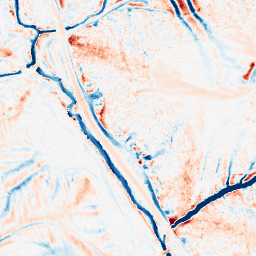
Category: edge_preserving
Decomposition family: median
Decomposition parameters: size: 15
Upsampling method: quadratic
Upsampling parameters: scale: 8
Upsampling scale: 8